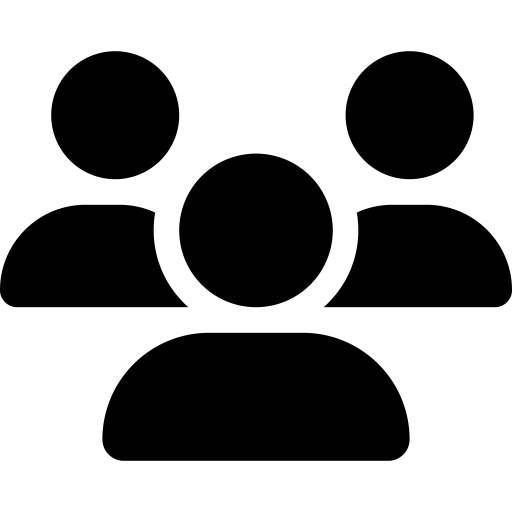
Tags: icon, FontAwesome, fa-icon, solid, users